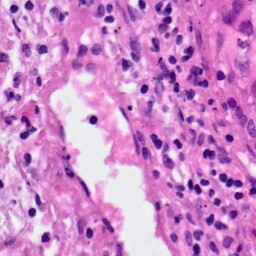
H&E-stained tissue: Lung